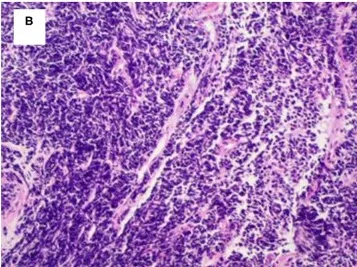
Lung adenocarcinoma shown by radiologic and pathologic examinations. (B) Hematoxylin and eosin staining shows a low differentiation adenocarcinoma (HE x 100).
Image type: pathology (h&e)